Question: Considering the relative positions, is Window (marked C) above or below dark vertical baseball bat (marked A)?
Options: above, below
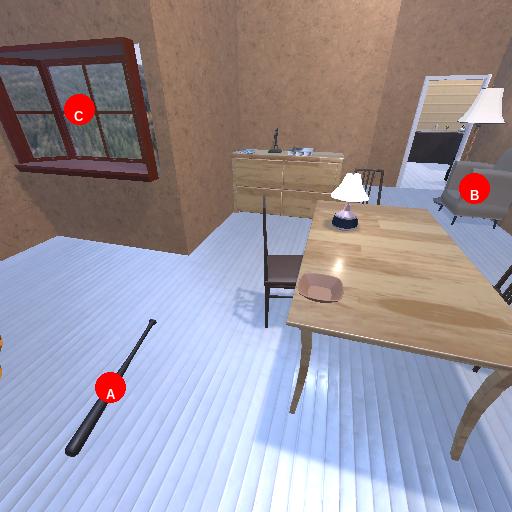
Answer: above